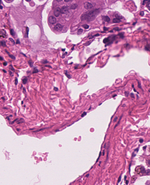
Tumor epithelial tissue: yes
Tumor-associated stroma tissue: yes
Normal tissue: no